Question: I'm having a hard time fixing memory related issues in my iPad application, but, good thing is, that I've learned about "heapshots" because of that. Bad thing is, I'm still unable to figure out what some of the information provided to me means.

So, what are these non-objects which are still alive and takes most of the memory described in Heap Growth? Is it possible to get rid of them? It looks like that most of them are related to various drawing operations, CALayer, context and etc (Category:"Malloc" or "Realloc"). I can provide more details if needed.
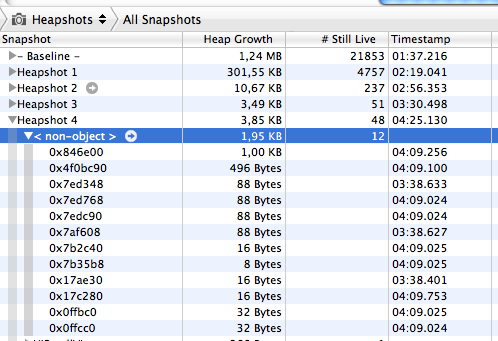
Answer: It means that memory block was allocated not for an object (e.g. pure c structure).
Usually they are allocated by system framework code, so there are some other objects that leaks. E.g. if you forgot to release UIView, then it's layer will not be freed too.
You can open "Extended detail" panel (see "View" menu) and analyze the call stack. Take in mind that one 'release' you forgot can lead to a lot of memory leaks, so try to fix the easiest leaks and then check whether other leaks disappears.
One more trick. You can disable functional block of your application one by one and see whether leaks disappears. So you will be able to locate module (class, functional block, etc) where it occurs.